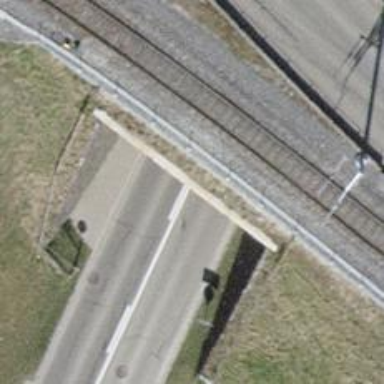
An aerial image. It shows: Secondary road passing through tunnel.